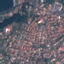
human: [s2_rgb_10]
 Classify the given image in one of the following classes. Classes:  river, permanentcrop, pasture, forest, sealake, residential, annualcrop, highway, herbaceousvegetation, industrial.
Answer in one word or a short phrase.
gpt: Residential